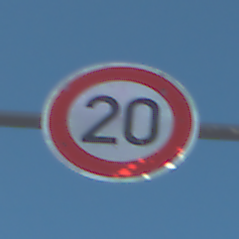
Verkehrszeichen: Geschwindigkeit20
Umgebung: Outdoor, Nature
Tageszeit: Midday
Wetter: Clear
Licht: Natural
Jahreszeit: NotSpecified
Kontrast: HighContrast